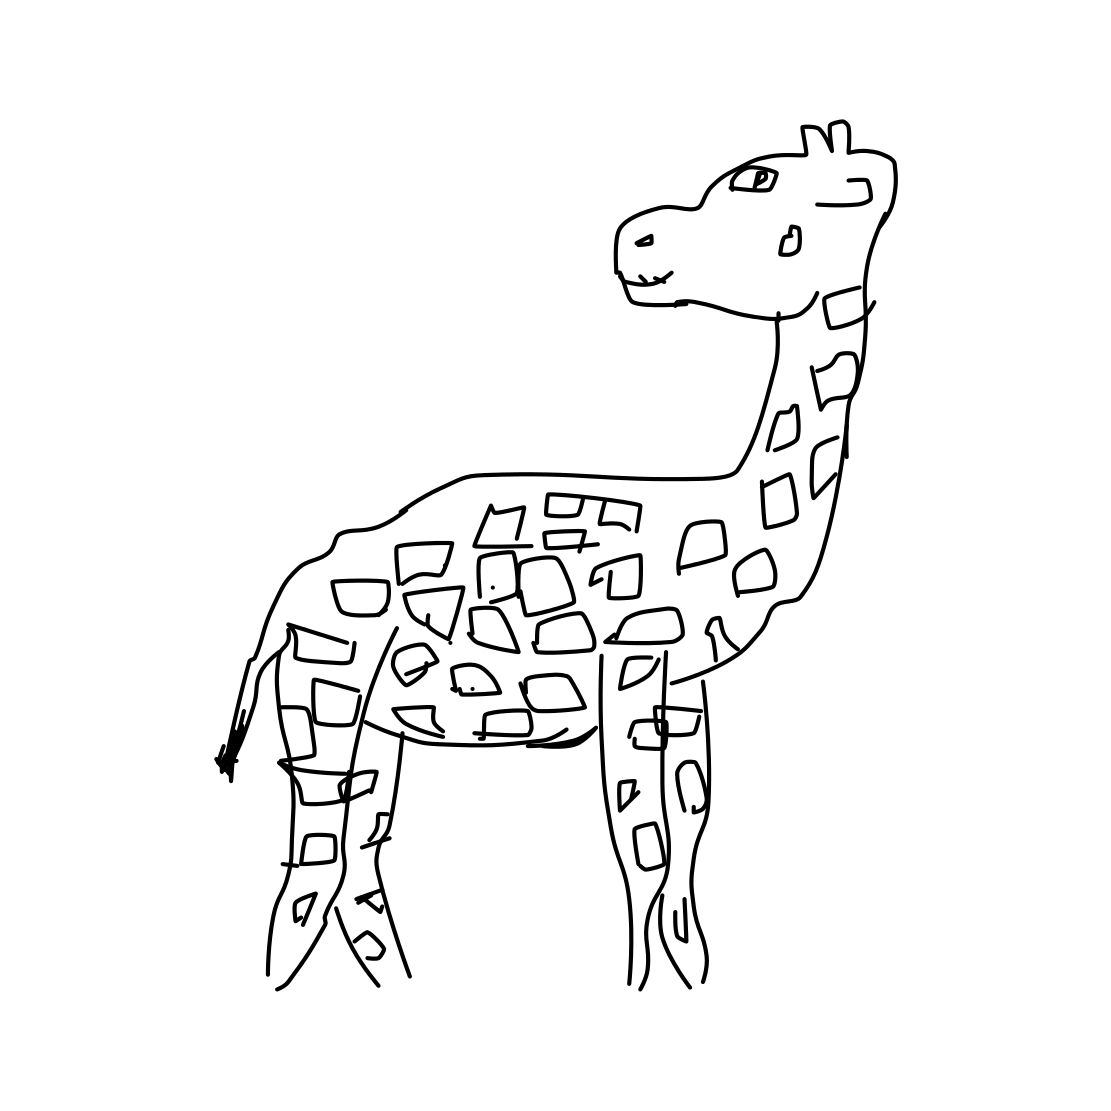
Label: giraffe